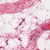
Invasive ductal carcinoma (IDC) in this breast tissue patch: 0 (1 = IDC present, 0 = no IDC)